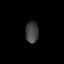
Tissue: skin
Cell type: Epithelial cells
Senescence score: 0.2632
Nuclear area (px): 275
Mean DAPI intensity: 65.149